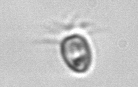
Label: Balanion